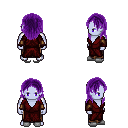
a pixel art fantasy rpg character, male body template, dark elf, purple skin, red robe, robe skirt, purple long hairstyle, leather bracers, white slippers, four views (front, back, left, right), 2x2 character sprite sheet, small pixel art, hard edges, no anti-aliasing